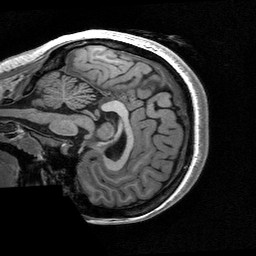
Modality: T1w
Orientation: sagittal
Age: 23
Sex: female